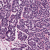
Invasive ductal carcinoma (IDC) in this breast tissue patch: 1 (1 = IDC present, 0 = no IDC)